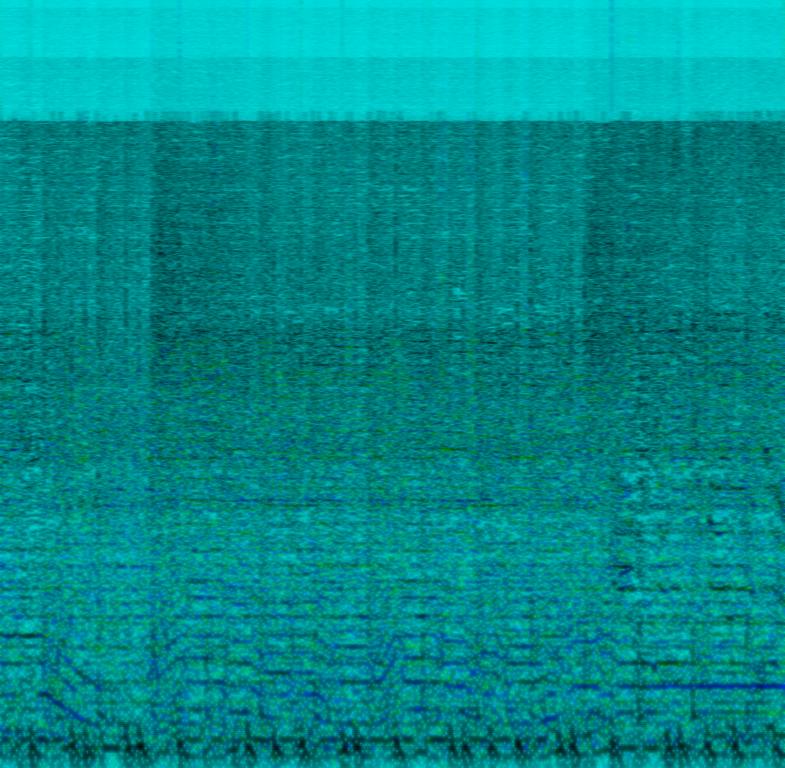
A female vocalist sings this spirited pop song. The tempo is fast with vigorous drumming, animated electric guitar harmony, keyboard accompaniment and groovy bass lines along with backup vocals. The first bit of the song is sung in foreign language. The song is energetic, youthful, passionate, vibrant and vivacious with a dance groove. This song is Teen Pop/Pop Rock.